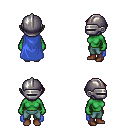
a pixel art fantasy rpg character, female body template, orc, green skin, blue cape, teal pants, brunette long mohawk hairstyle, metal helm, brown shoes, four views (front, back, left, right), 2x2 character sprite sheet, small pixel art, hard edges, no anti-aliasing